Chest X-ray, AP view. Patient: 42 years old, sex M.
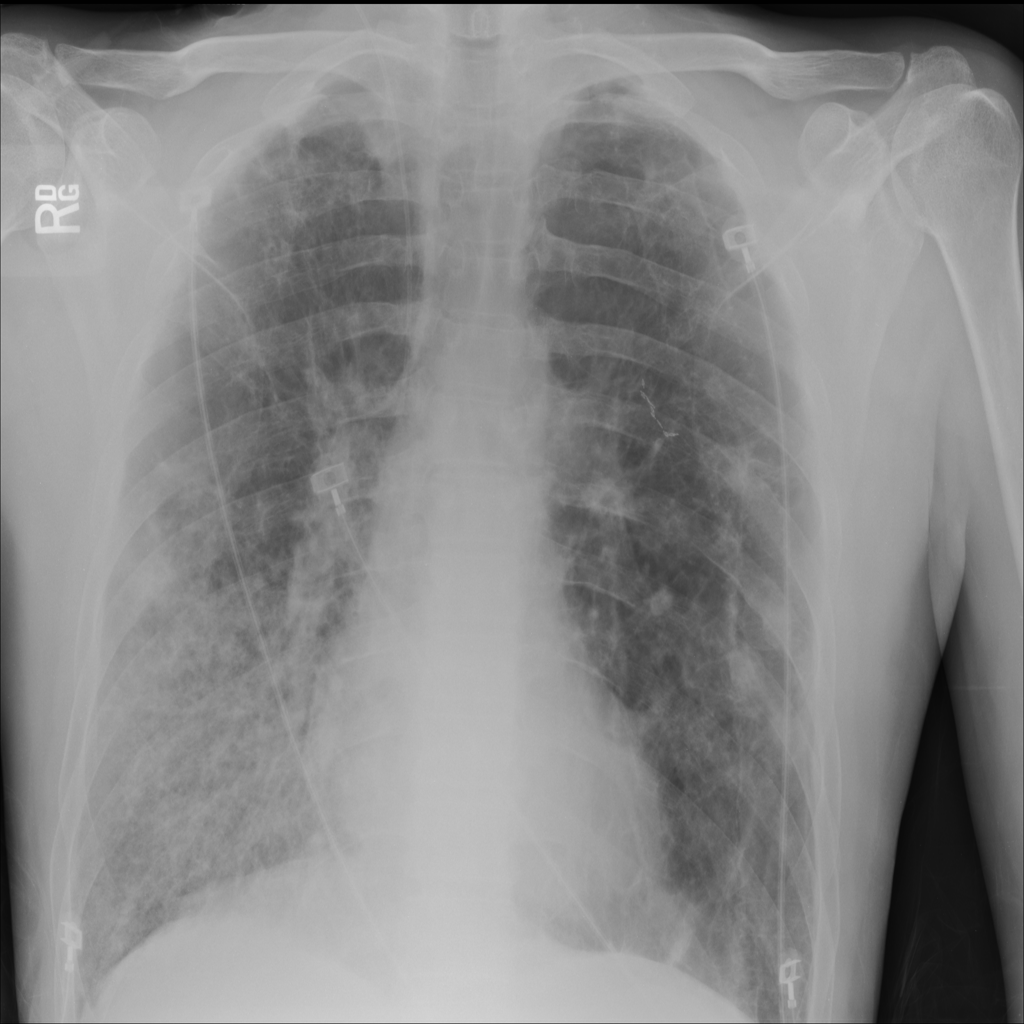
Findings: Infiltration